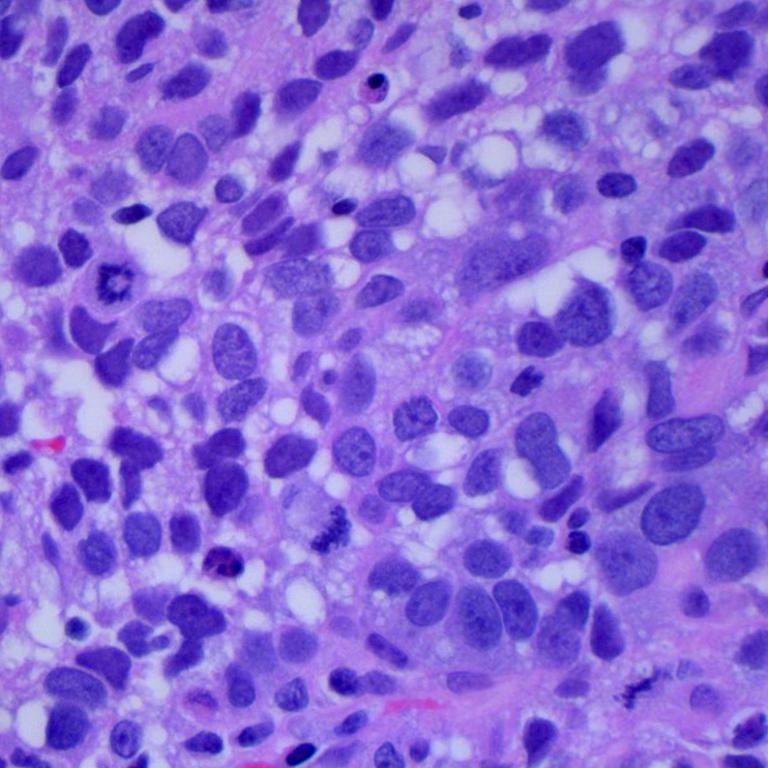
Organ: lung
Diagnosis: squamous carcinomas